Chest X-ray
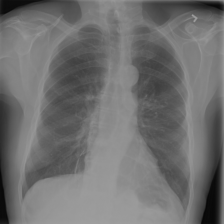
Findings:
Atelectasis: negative
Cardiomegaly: negative
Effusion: negative
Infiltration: negative
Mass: negative
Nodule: negative
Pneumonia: negative
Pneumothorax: negative
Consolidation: negative
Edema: negative
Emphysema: negative
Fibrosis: negative
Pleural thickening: negative
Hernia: negative